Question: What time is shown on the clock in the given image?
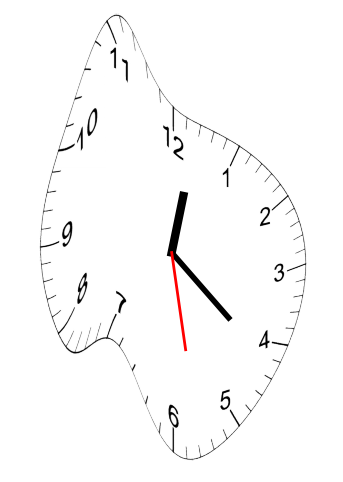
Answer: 12:21:28